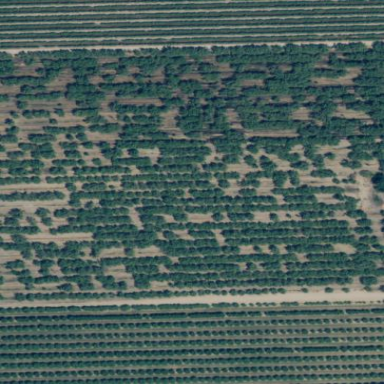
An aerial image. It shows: Field cropland within orchard.